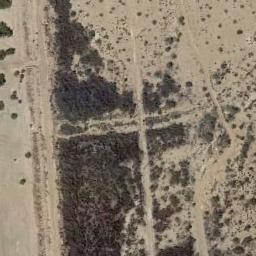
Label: chaparral